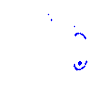
Particle: kaon